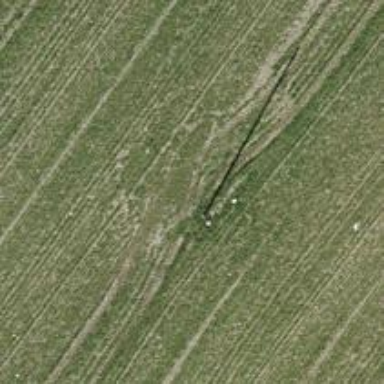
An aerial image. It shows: Power pole.